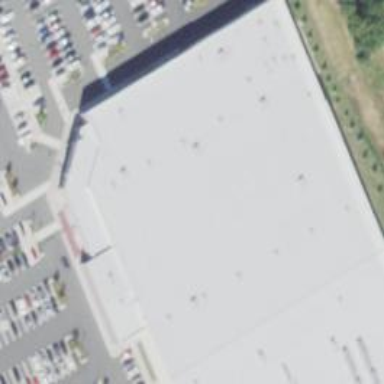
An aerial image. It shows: Wholesale shop building.